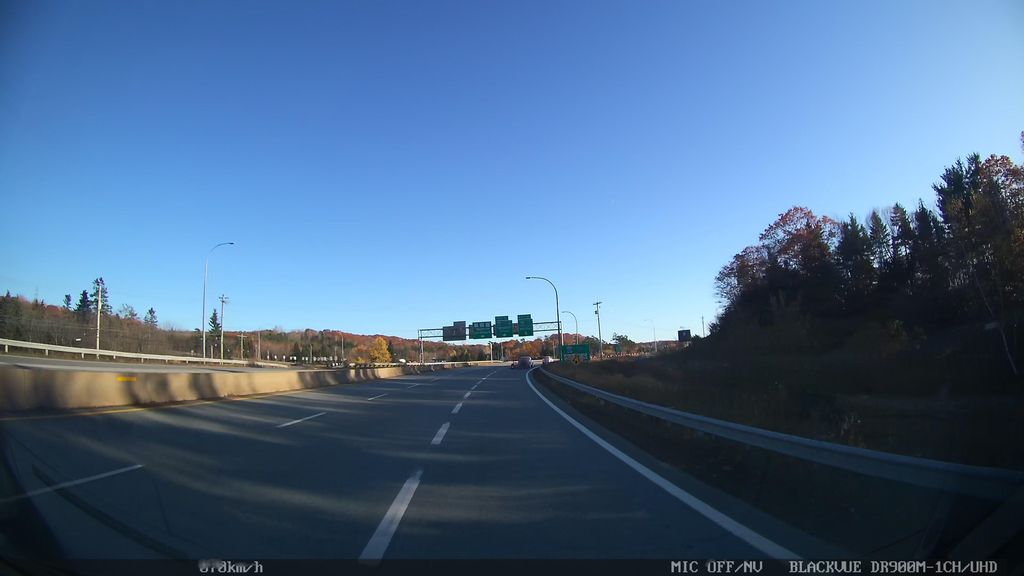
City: halifax